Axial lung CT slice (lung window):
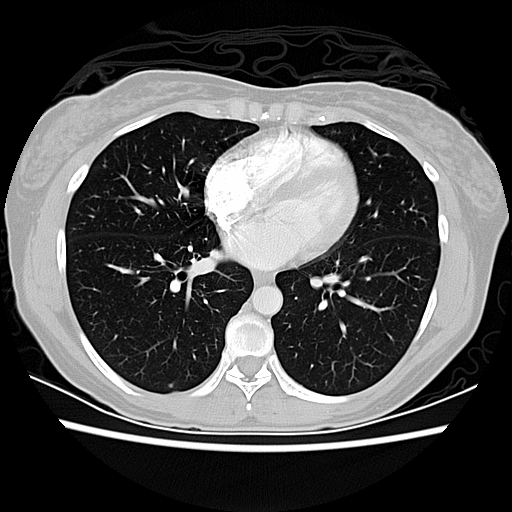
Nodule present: no